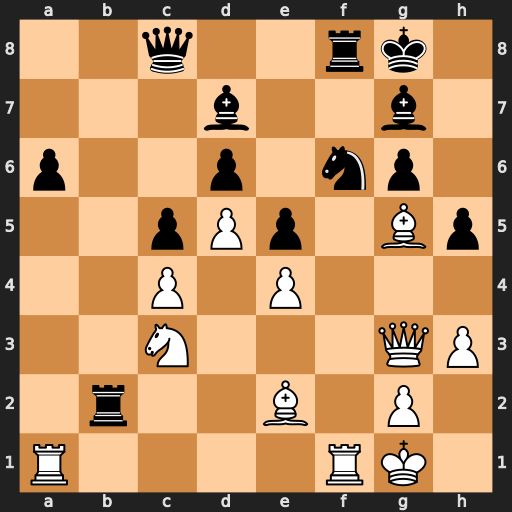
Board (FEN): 2q2rk1/3b2b1/p2p1np1/2pPp1Bp/2P1P3/2N3QP/1r2B1P1/R4RK1
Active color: w
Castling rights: -
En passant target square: -
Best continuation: Bxf6